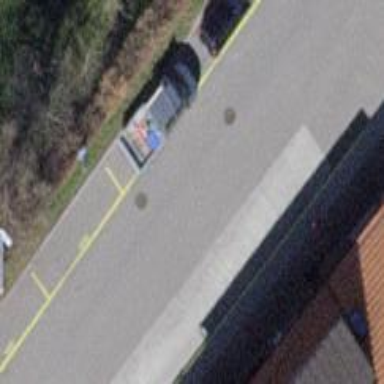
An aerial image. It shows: Parking lane.